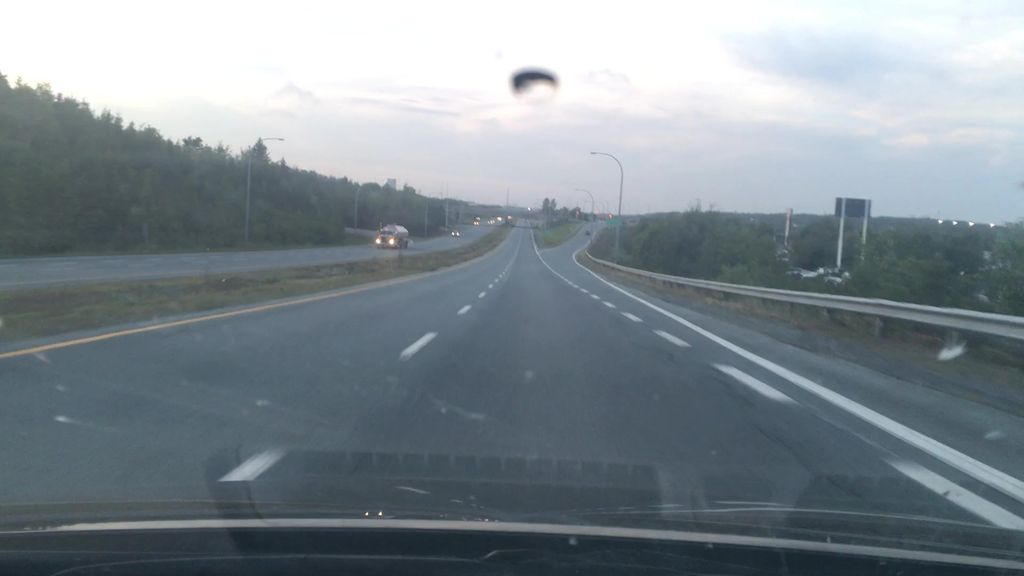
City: halifax